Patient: sex M, age 67
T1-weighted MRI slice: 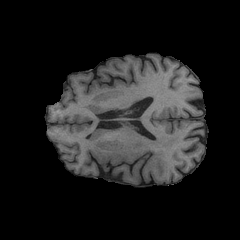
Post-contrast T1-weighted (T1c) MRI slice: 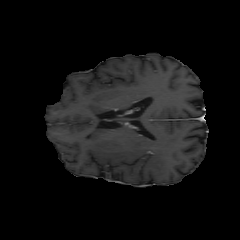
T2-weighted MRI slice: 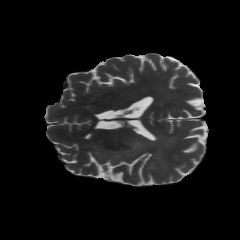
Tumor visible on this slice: yes
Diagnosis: Glioblastoma, IDH-wildtype
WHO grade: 4